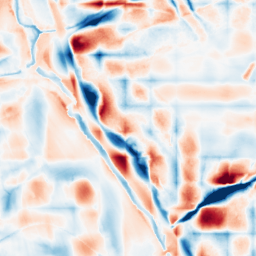
Category: wavelet
Decomposition family: wavelet_biorthogonal
Decomposition parameters: wavelet: bior2.4
level: 5
Upsampling method: bilinear
Upsampling parameters: scale: 2
Upsampling scale: 2